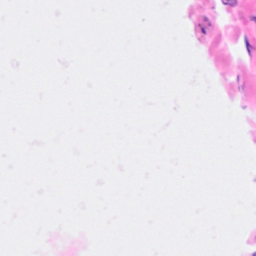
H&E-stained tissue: Breast